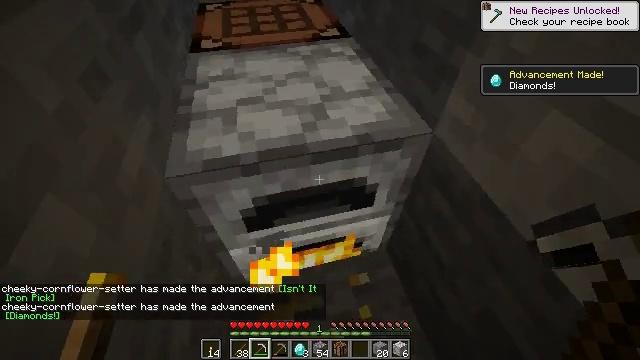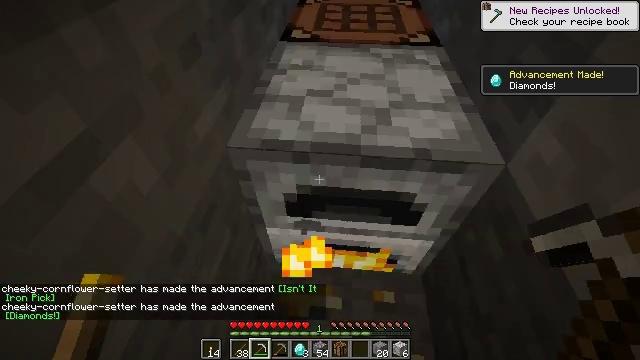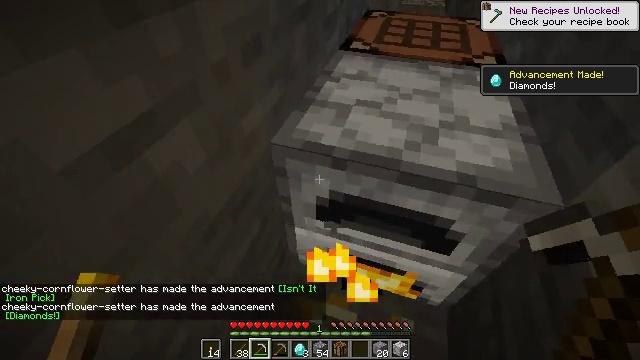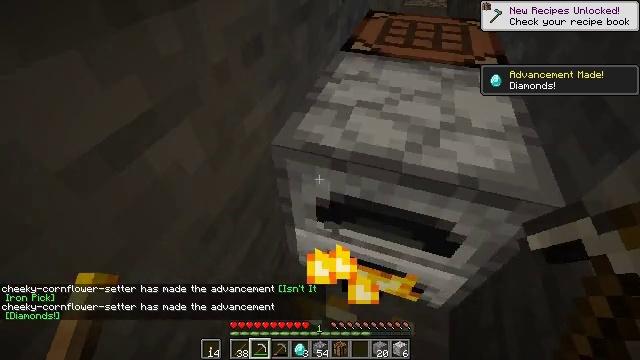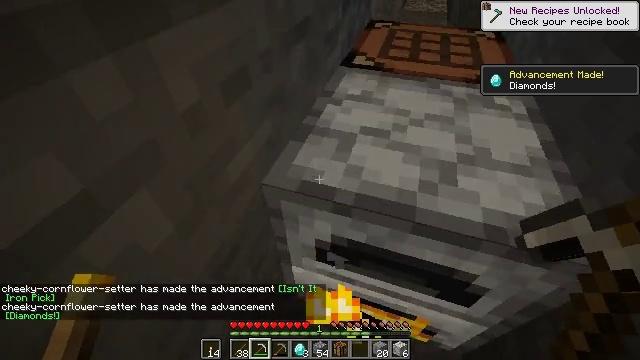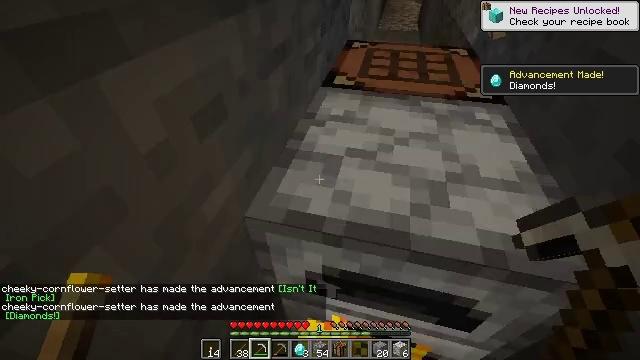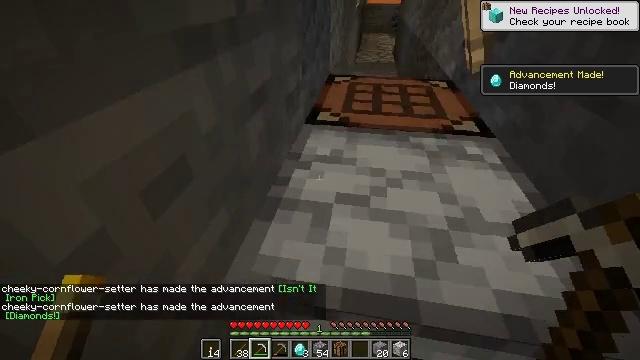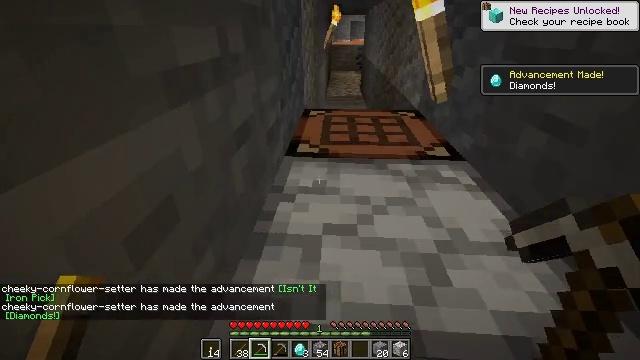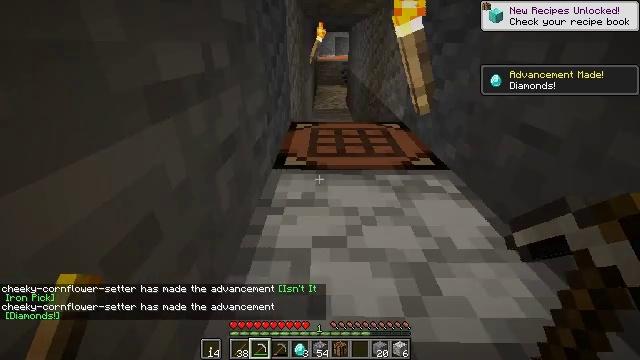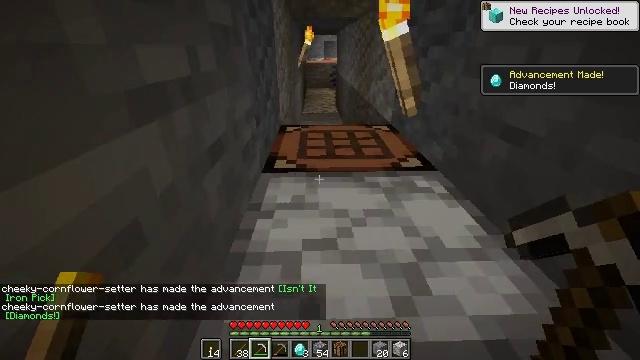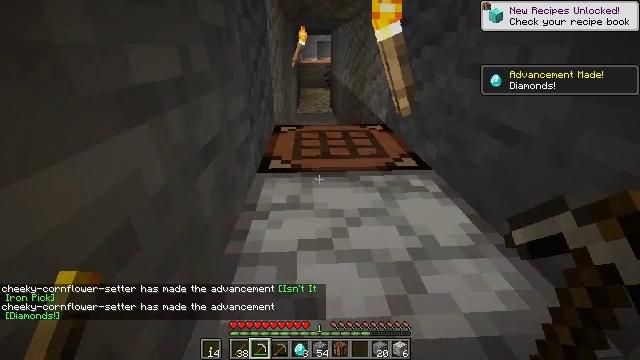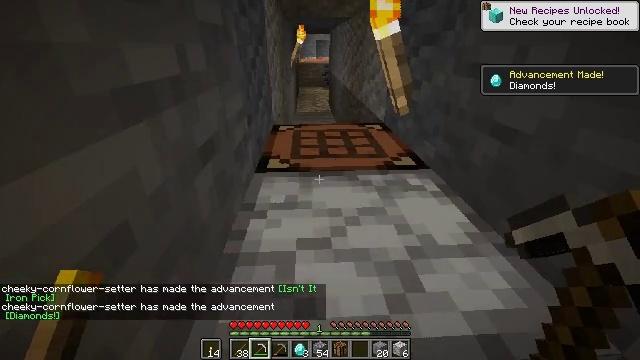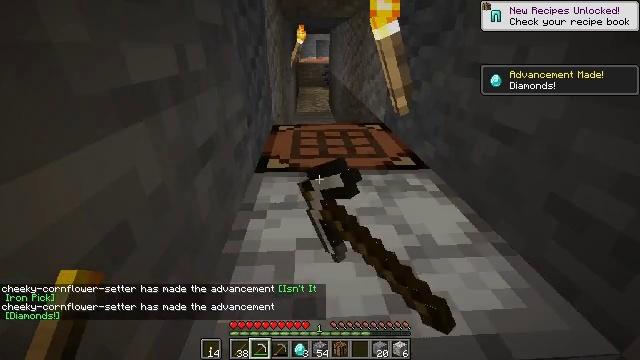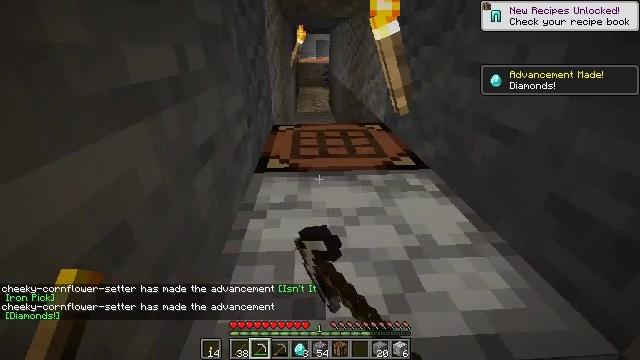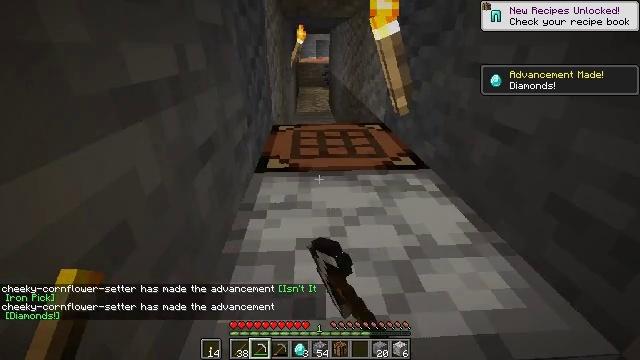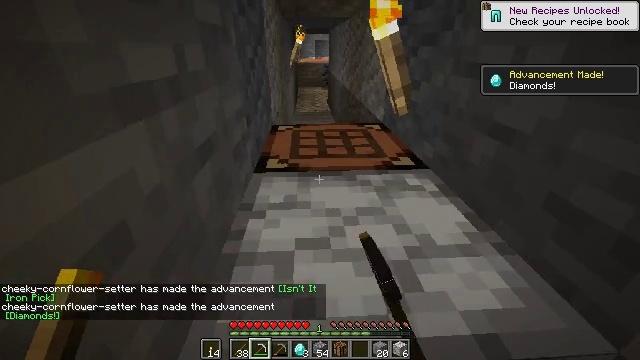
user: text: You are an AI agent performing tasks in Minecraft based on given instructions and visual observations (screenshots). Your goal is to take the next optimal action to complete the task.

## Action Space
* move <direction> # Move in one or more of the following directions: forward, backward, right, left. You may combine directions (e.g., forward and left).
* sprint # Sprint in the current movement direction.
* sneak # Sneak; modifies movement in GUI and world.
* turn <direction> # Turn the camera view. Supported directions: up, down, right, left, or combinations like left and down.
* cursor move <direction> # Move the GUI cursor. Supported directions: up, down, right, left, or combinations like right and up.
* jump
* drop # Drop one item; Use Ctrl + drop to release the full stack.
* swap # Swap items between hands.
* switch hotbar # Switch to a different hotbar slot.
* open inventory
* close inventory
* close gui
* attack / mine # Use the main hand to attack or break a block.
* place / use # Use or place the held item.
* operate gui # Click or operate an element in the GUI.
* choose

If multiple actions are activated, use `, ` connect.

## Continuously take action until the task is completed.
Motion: motion action
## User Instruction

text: Interact with the crafting table to craft a diamond pickaxe.
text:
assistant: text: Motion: turn left
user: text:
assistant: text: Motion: turn left and up
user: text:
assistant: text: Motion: move forward
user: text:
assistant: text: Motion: move forward
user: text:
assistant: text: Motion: move forward, turn right and up
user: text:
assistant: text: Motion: move forward, turn right and up
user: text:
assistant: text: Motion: move forward, turn right and up
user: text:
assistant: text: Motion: move forward, turn right and up
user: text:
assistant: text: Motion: turn right
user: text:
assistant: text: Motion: turn right
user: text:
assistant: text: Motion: use / place
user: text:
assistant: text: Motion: use / place
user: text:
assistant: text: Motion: use / place
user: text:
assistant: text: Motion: use / place
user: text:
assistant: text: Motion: no_op
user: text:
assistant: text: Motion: open gui
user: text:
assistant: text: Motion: no_op
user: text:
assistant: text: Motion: no_op
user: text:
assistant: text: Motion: no_op
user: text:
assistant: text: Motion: no_op
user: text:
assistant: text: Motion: no_op
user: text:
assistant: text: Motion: no_op
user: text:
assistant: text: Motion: no_op
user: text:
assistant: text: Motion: no_op
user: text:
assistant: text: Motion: no_op
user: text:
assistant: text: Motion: close gui
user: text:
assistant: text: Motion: turn up
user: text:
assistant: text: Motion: turn up
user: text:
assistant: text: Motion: turn up
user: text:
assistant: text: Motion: use / place